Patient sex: M
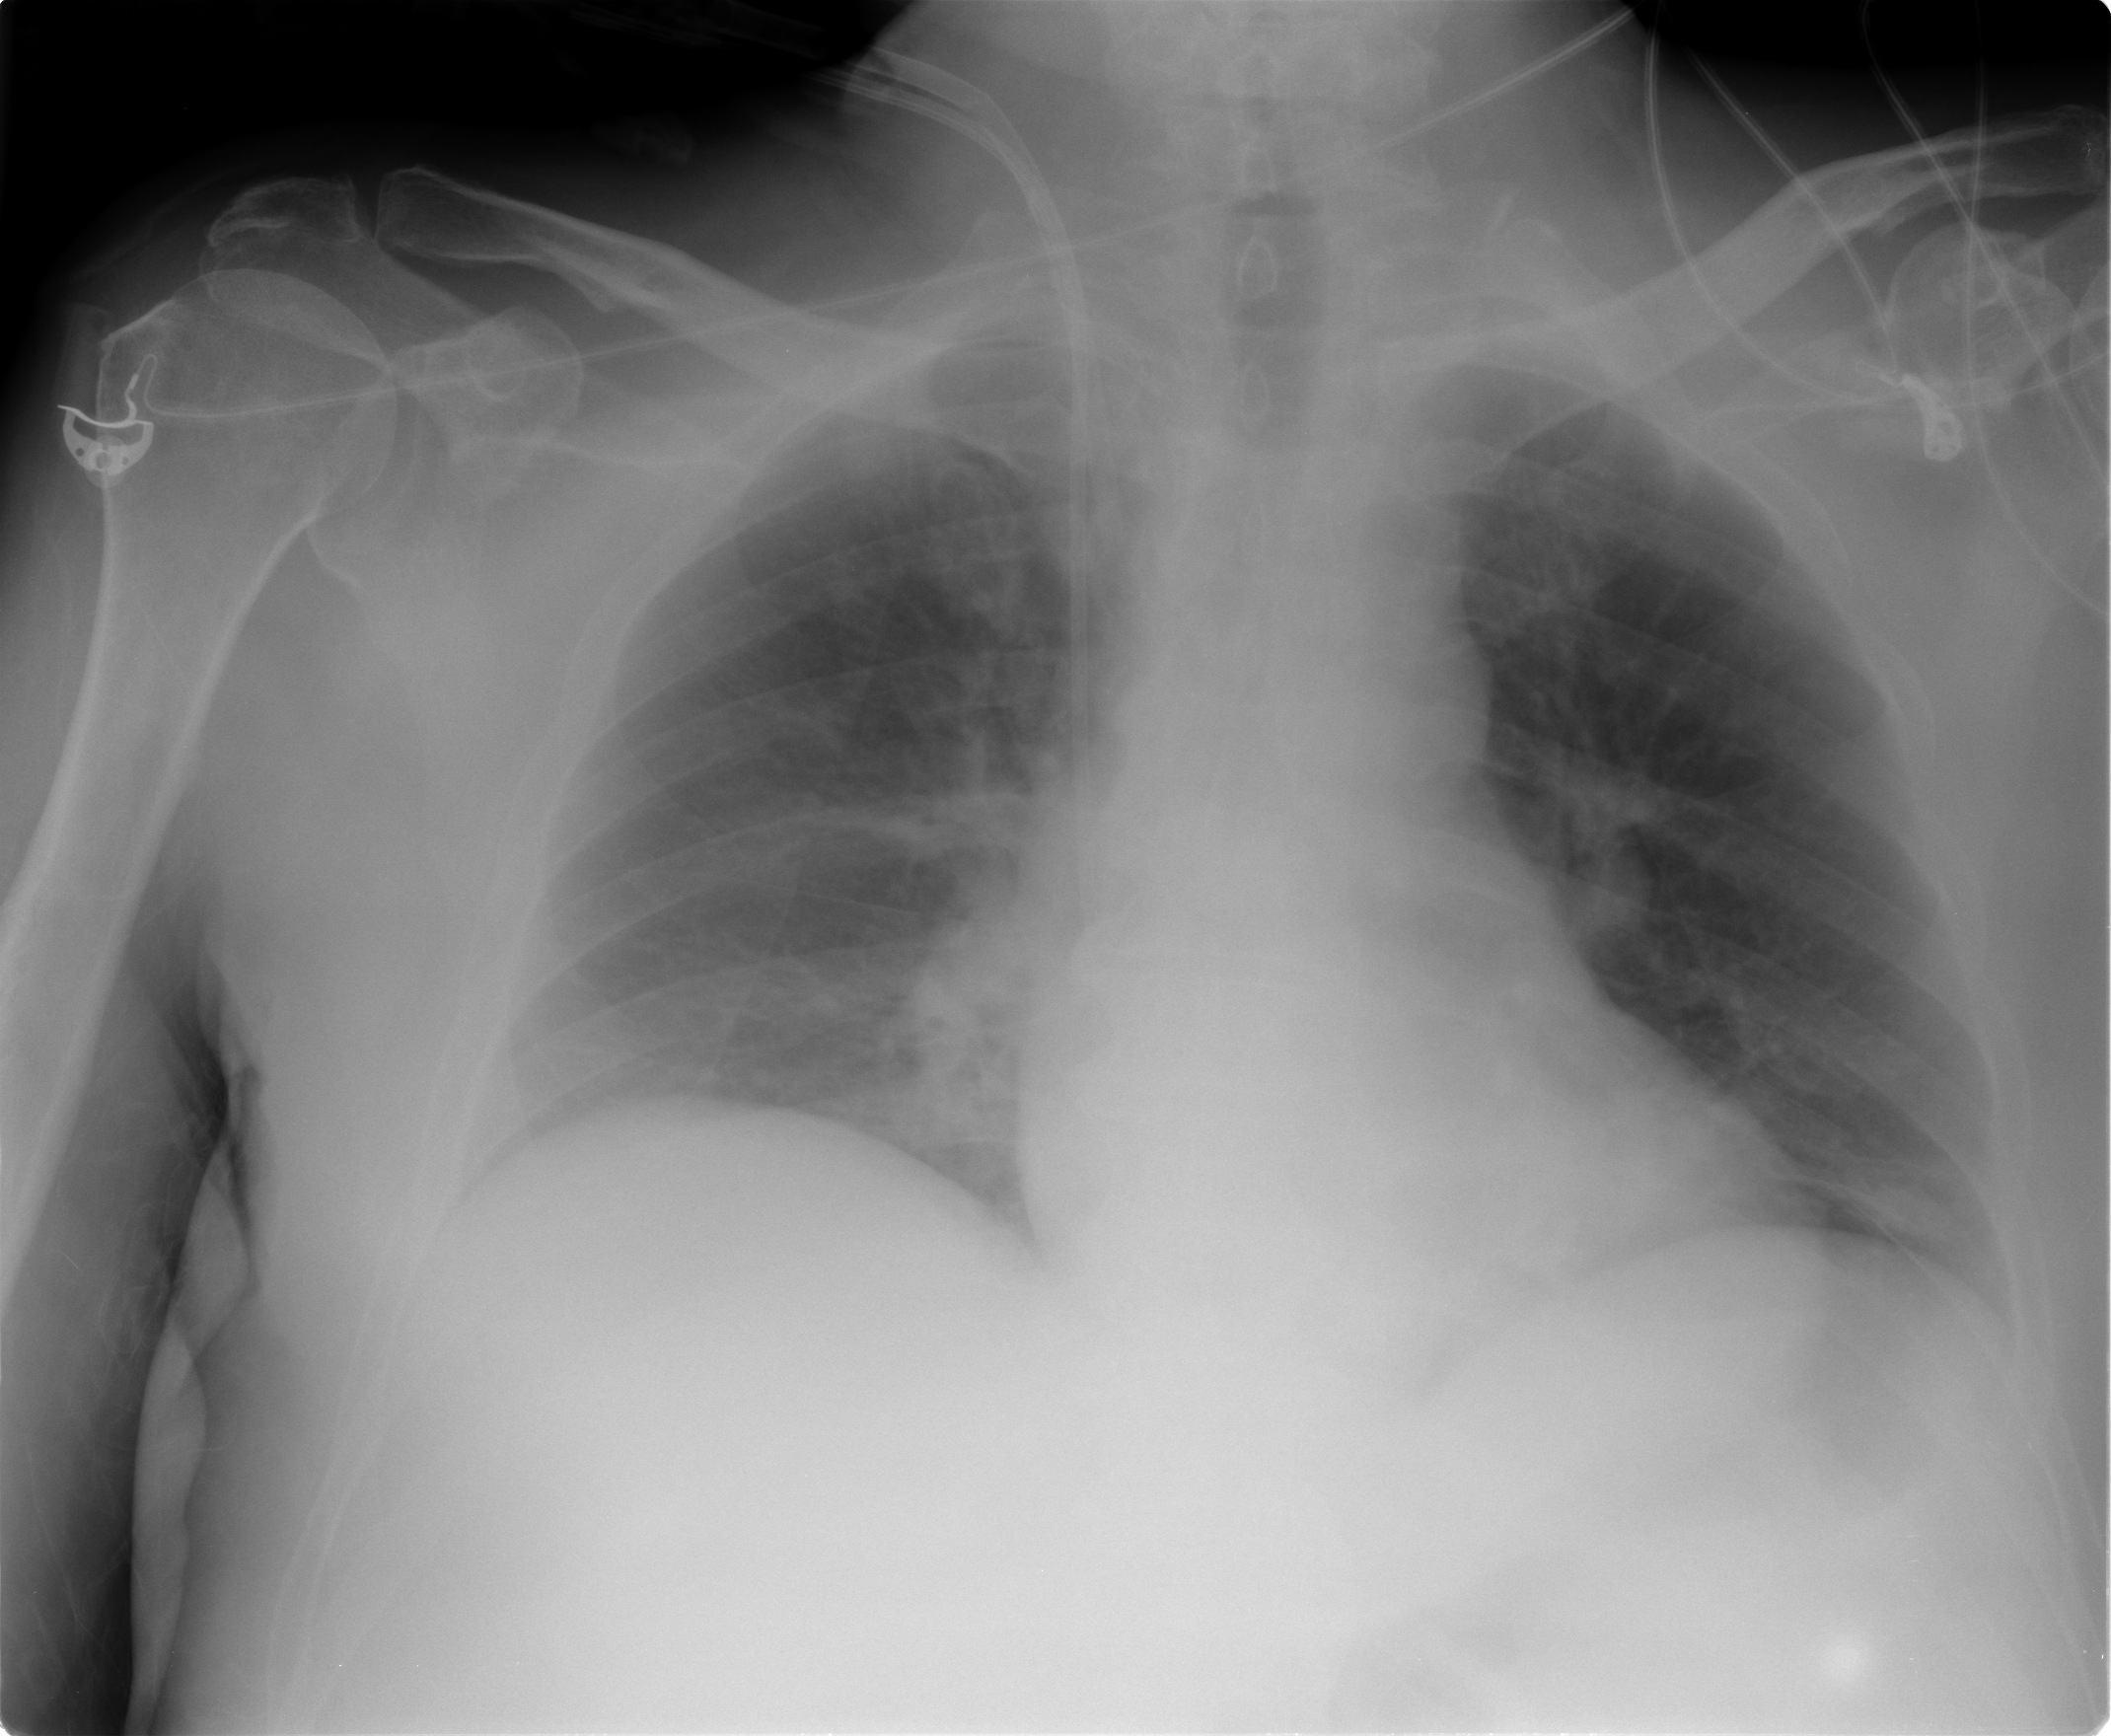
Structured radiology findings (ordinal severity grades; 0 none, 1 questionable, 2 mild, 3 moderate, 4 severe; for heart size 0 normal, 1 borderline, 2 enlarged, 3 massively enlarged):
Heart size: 0
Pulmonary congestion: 0
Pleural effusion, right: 2
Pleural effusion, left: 0
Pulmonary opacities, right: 0
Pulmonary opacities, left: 0
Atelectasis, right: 2
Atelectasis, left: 2